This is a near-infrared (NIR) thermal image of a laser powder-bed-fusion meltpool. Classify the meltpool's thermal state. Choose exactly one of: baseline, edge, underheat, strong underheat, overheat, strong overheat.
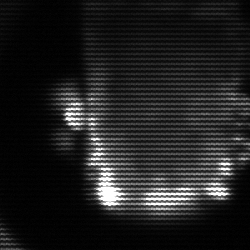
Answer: baseline